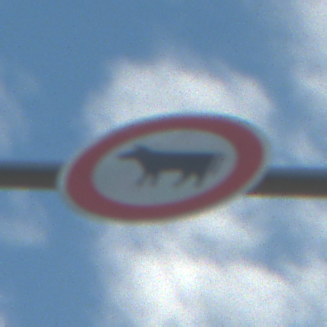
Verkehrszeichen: VerbotViehtrieb
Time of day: MorningAfternoon
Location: Outdoor (Urban)
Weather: PartlyCloudy
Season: NotSpecified
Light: Natural